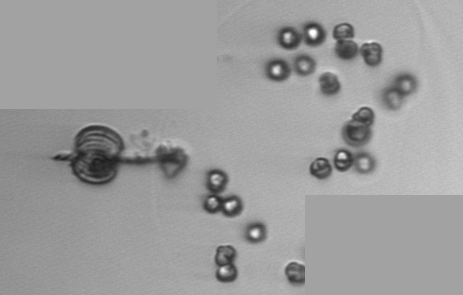
Label: Phaeocystis